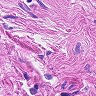
Metastatic tissue present: no